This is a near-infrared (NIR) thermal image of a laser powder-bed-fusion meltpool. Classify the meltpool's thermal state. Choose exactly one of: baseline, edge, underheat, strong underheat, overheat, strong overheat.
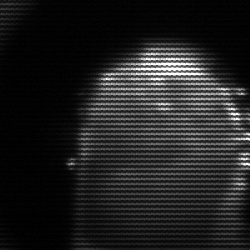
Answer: baseline